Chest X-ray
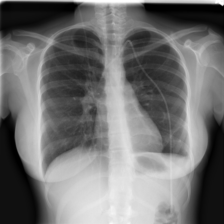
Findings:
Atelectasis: negative
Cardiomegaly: negative
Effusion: negative
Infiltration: positive
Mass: negative
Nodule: negative
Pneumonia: negative
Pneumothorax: negative
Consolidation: negative
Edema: negative
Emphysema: negative
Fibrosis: negative
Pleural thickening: negative
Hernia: negative